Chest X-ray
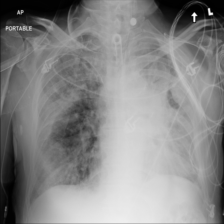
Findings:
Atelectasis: negative
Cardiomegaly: negative
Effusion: negative
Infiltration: negative
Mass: negative
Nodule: negative
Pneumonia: negative
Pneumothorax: negative
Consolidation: negative
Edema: negative
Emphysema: negative
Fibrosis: negative
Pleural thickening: negative
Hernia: negative